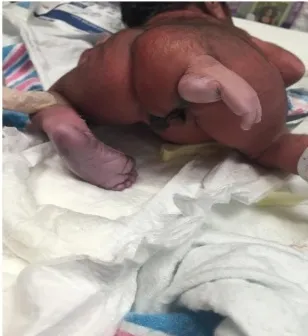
Anterior and posterior views of infant perineum and vestigial appendage. B: posterior view of the infant perineum showing the origin of the partially formed accessory foot with 2 toes from the right gluteal region deviating the gluteal cleft to the left along with anal atresia.
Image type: medical_photograph (other_medical_photograph)